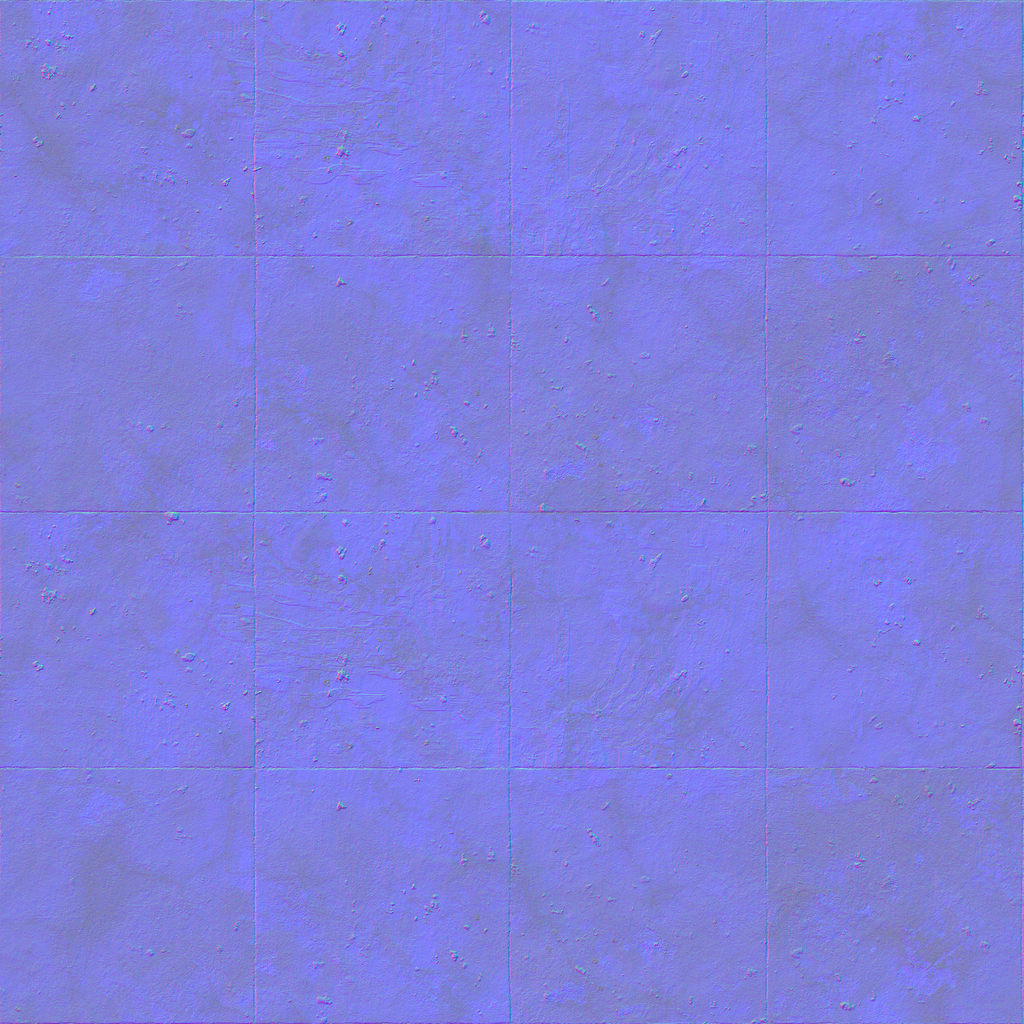
Texture map type: NormalDX